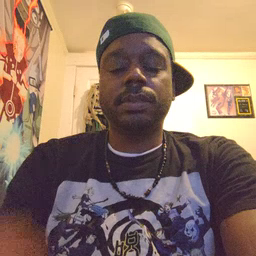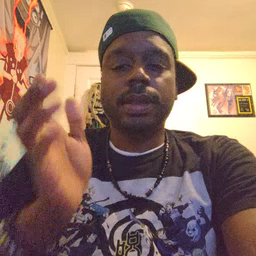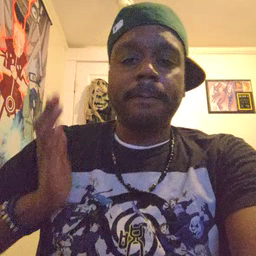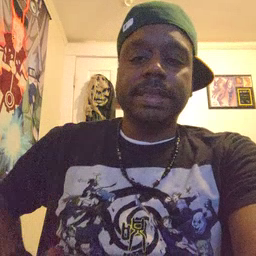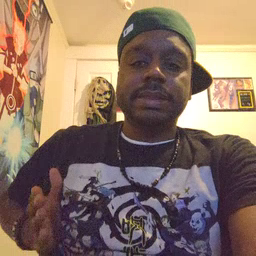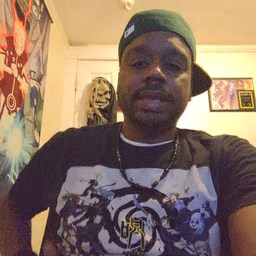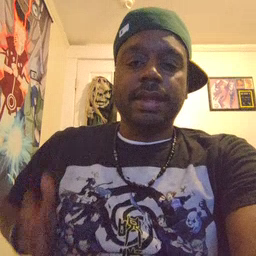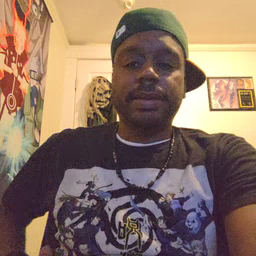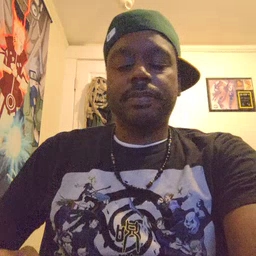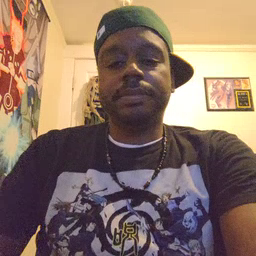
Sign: beside